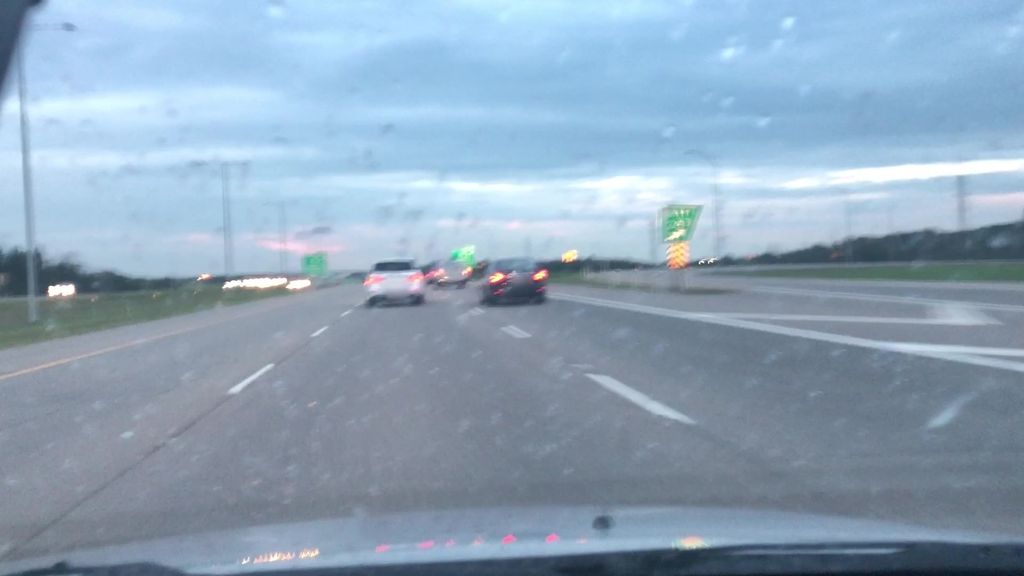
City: edmonton